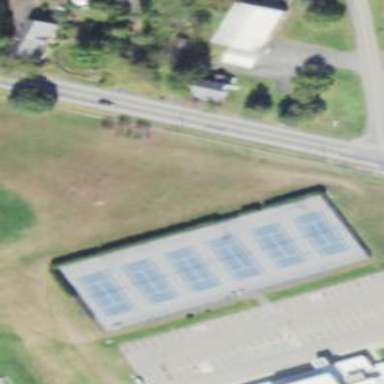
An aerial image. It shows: Concrete tennis court on leisure land pitch.